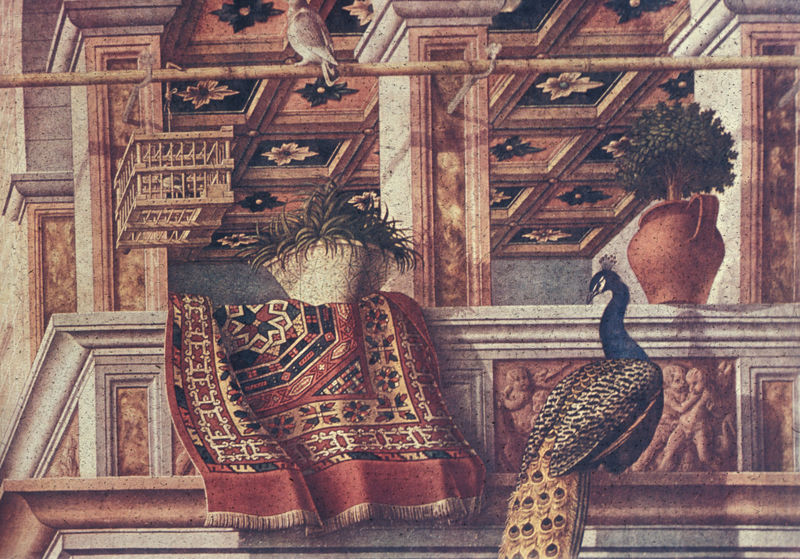
Titel: Maria Verkündigung mit dem Emygdius von Ascoli Piceno (Detail)
Künstler: Carlo Crivelli
Standort: London
Institution: National Gallery
Schlagwörter: baum, blau, blätter, gemälde, schatten, vogel, weiß, gelb, grün, ocker, ausschnitt, blume, braun, grau, hell, holz, licht, marmor, pfeiler, raum, säulen, terasse, blüten, gebäude, haus, rot, schloss, tier, tuch, muster, teppich, architektur, federn, gefieder, schale, taube, hals, innenraum, spiegel, gräser, vögel, wind, brüstung, fransen, realismus, decke, pflanze, pflanzen, krone, renaissance, kinder, henkel, krug, stilleben, balkon, blumentopf, bäumchen, relief, terrasse, topf, schnabel, perspektive, venedig, pilaster, balcony, blue, columns, feathers, fringe, hall, red, black, carpet, gold, green, painting, wall, yellow, detail, ornamente, wandgemälde, flowers, rug, tapestry, stuck, vasen, brown, geländer, plant, pot, railing, vase, exotisch, bauer, gemustert, töpfe, vanitas, halterung, vergänglichkeit, palast, sterne, stilisiert, pfau, rom, fries, sims, feather, gesims, wood, männlich, fasan, federkleid, flower, classical, stone, tree, head, orange, halter, ballustrade, planzen, kassetten, kassettendecke, fresko, stange, plants, hahn, buchs, käfig, vogelbauer, vogelkäfig, putten, reliefs, illusion, bird, peacock, birds, falcon, tontopf, fenstersims, sculpture, children, mamor, marble, urn, gebälk, basket, kasettendecke, design, kassettierung, perserteppich, kassetierung, franzen, ceiling, terrace, pots, gesprenkelt, planter, animal, eye, bottle, plfanze, scheinarchitektur, elegant, pfauenauge, balsustrade, carpaccio, innenrauch, kakkadu, maromiert, pfauenaugen, pfauenhahn, carving, tan, textile, pet, star, bar, mosaic, mural, balustrade, container, cage, pole, tiles, käfik, tile, äfig, clay, owl, artwork, rod, perch, coffered, trapped, gemoetric, töüfe, pheasan, phesan, throw rug, pride, bonsai, frredom